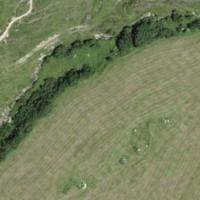
EUNIS habitat code: 26
Species observed at this site:
Arnica montana